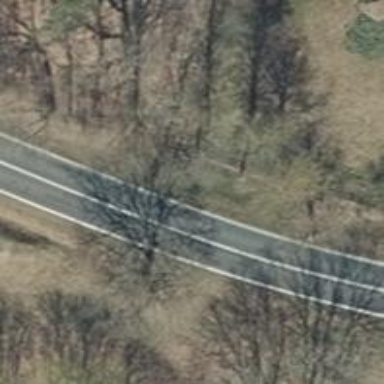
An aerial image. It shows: Row of deciduous broadleaved trees.